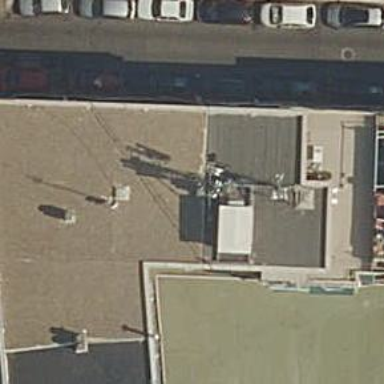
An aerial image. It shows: Café.